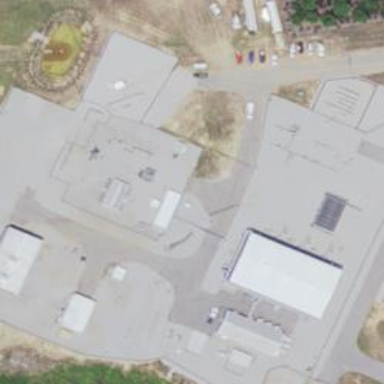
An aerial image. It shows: Industrial area designated for gas usage. The area includes compression substation.